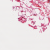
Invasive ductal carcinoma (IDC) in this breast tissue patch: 0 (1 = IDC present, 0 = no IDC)